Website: apple
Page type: customer-info-address
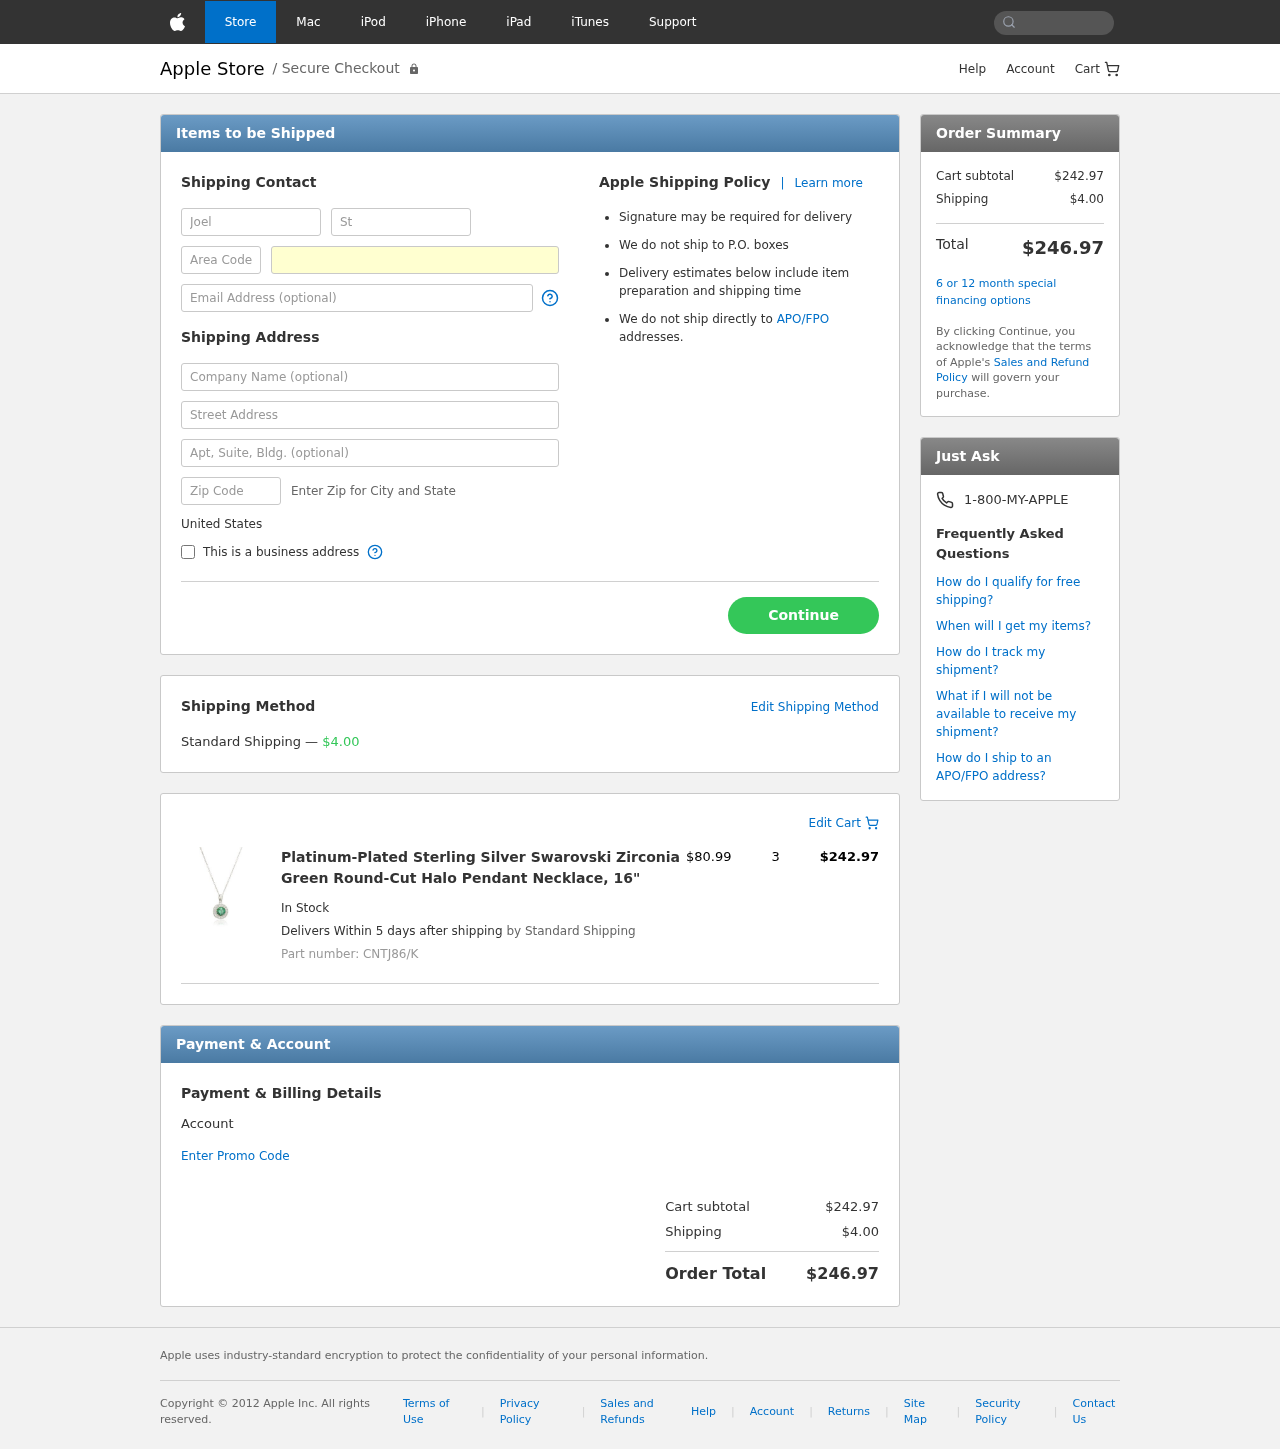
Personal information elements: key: PII_COUNTRY
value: United States
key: PII_FIRSTNAME
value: Joel
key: PII_LASTNAME
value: Stone
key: PII_PHONE_AREA
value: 792
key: PII_PHONE_LINE
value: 4605
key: PII_EMAIL
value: jstone@gmail.com
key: PII_COMPANY
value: Brown-Henderson
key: PII_STREET
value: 62017 Emily Creek Apt. 423
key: PII_STREET2
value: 582 Brown Squares Suite 914
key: PII_POSTCODE
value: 30515
Product elements: key: PRODUCT1_NAME
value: Platinum-Plated Sterling Silver Swarovski Zirconia Green Round-Cut Halo Pendant Necklace, 16"
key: PRODUCT1_PRICE
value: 80.99
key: PRODUCT1_QUANTITY
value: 3
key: PRODUCT1_SKU
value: CNTJ86/K
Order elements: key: ORDER_SHIPPING_COST
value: $4.00
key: ORDER_ITEM_TOTAL
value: $242.97
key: ORDER_SUBTOTAL
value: $242.97
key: ORDER_TOTAL
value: $246.97